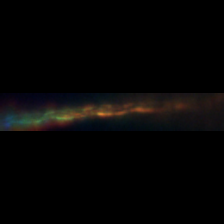
Taxon: Psuedo-nitzschia
Group: Diatoms